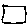
Label: square